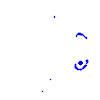
Particle: kaon